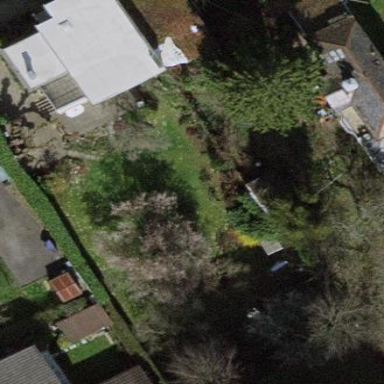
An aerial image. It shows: Garden enclosed by fence.